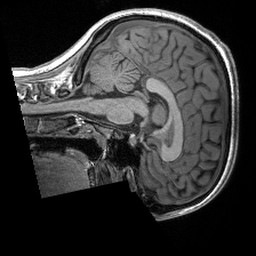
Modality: T1w
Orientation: sagittal
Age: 19
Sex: female
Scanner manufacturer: siemens
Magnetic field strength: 3 T
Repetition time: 2.4 s
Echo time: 0.00191 s